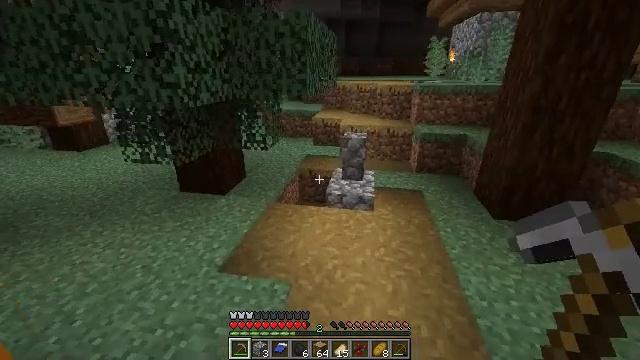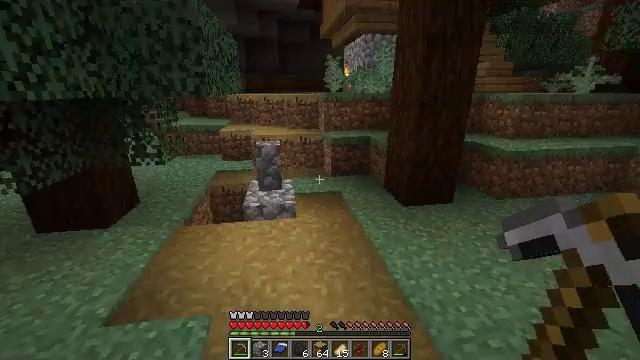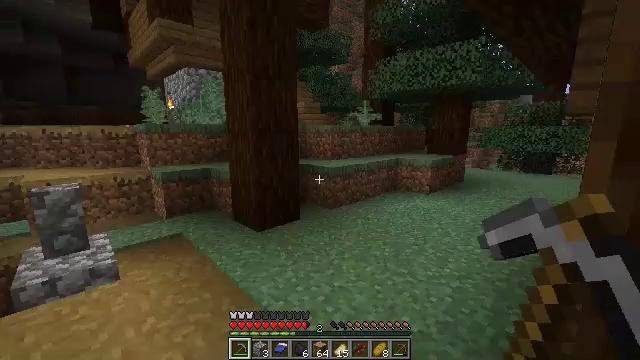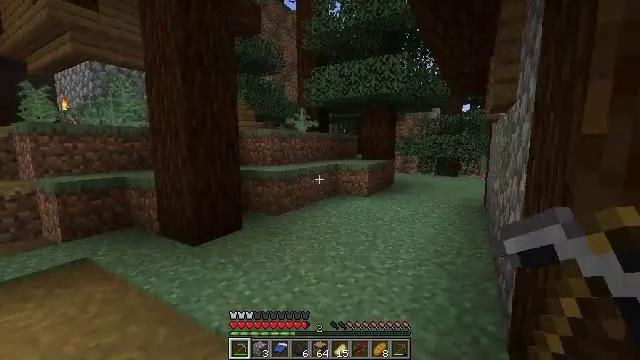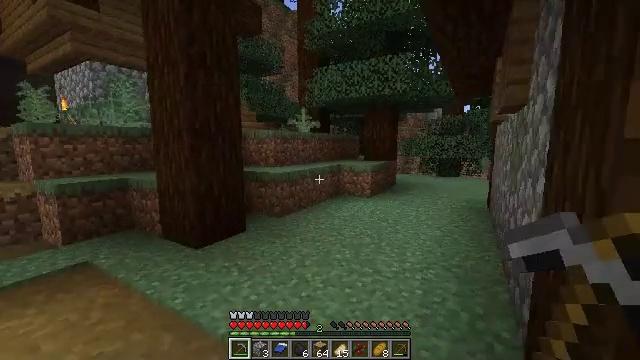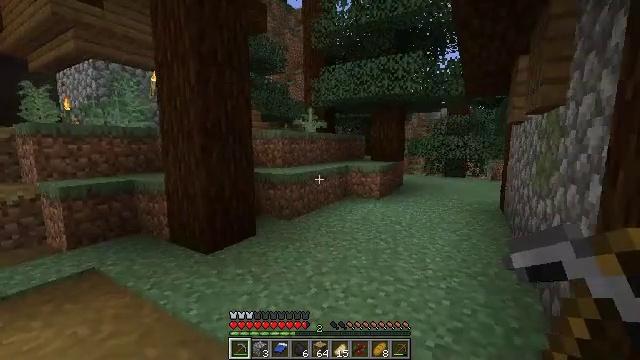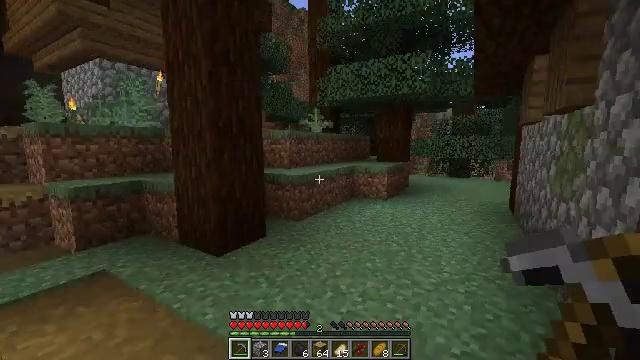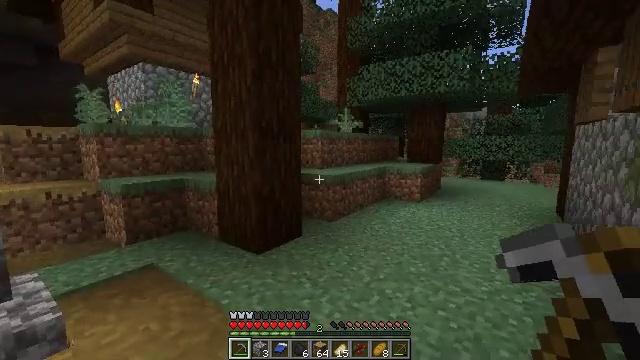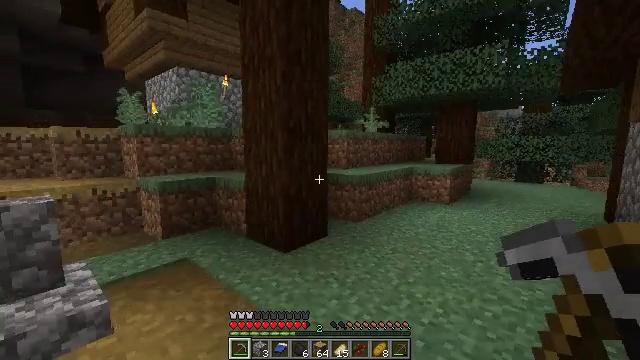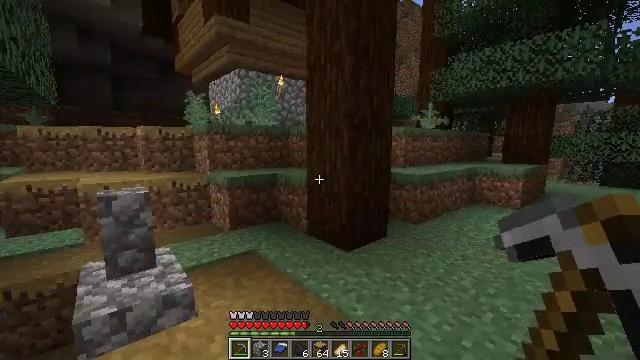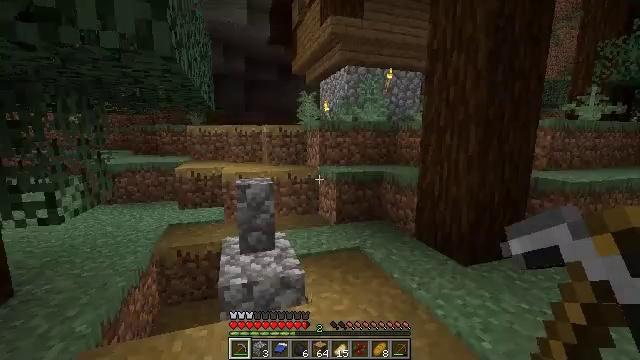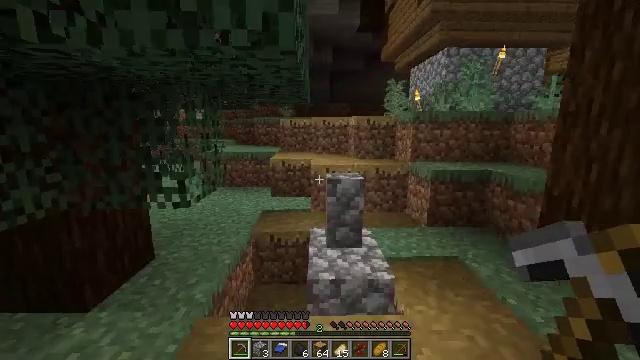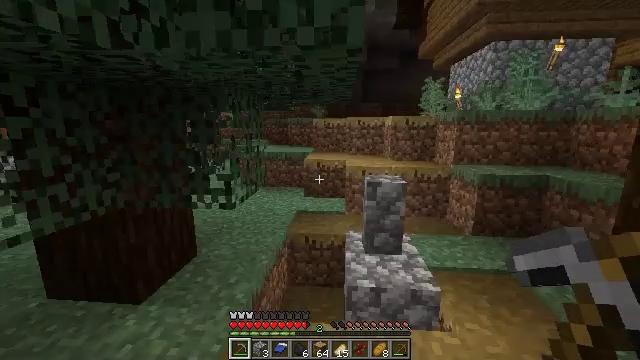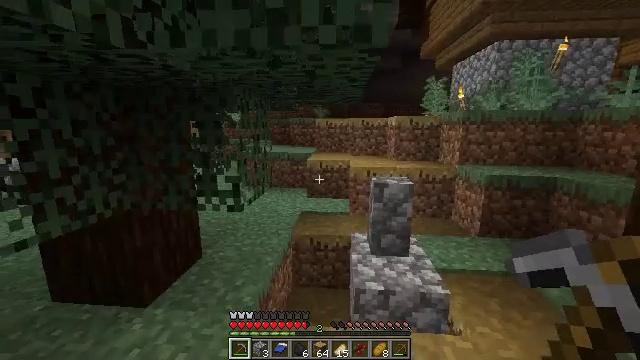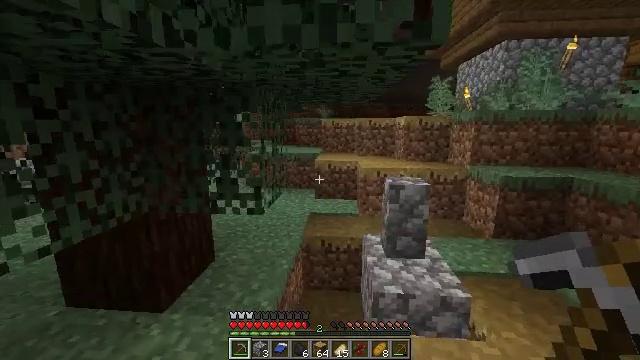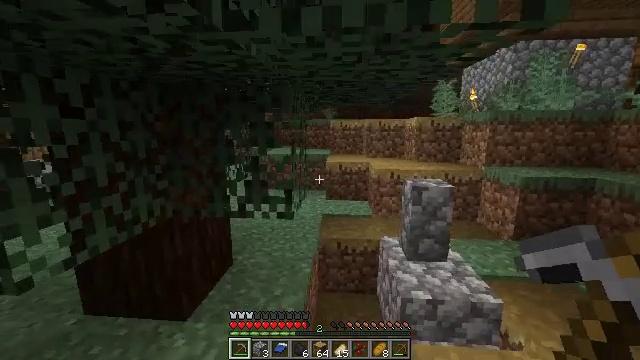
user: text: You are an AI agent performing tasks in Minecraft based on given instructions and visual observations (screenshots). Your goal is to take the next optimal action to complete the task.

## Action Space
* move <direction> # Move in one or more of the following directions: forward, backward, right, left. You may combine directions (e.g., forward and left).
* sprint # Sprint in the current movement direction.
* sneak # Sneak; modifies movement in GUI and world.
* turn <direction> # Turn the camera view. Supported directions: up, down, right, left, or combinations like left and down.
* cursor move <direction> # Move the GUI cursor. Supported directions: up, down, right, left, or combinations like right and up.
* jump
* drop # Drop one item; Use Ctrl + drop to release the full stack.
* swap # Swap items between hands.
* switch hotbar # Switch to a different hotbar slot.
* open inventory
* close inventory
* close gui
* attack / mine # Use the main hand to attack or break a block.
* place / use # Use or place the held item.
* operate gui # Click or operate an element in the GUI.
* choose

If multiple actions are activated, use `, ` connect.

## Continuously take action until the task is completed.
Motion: motion action
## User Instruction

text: craft item air
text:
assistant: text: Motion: move forward, turn right and up
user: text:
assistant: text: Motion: move forward and move left, turn right and up
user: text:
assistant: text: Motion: move forward and move left, turn right and up
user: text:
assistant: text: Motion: move forward and move left
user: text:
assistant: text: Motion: move left
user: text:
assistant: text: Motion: move left
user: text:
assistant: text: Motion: move left, turn left
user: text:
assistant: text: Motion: move left, turn left
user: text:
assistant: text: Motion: move left, turn left
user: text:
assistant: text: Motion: move forward and move left, turn left and down
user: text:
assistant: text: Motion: move forward and move left, turn left and down
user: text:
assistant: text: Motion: move left, turn left
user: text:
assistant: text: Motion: move left
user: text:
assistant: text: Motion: move forward and move left
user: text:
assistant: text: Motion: move forward and move left
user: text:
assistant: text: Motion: move forward and move left
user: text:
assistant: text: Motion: move forward and move left, turn left
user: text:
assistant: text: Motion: move forward and move left, turn left and down
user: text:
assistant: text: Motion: move forward and move left, turn left and down
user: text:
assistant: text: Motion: move forward and move left, turn left and down
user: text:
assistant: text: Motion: move forward and move left
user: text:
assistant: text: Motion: move forward and move left
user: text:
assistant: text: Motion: move forward and move left
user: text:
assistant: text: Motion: move forward and move left
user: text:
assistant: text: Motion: move forward and move left
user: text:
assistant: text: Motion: move forward and move left
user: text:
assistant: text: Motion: move forward and move left
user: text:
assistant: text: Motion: move forward and move left
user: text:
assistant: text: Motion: move forward and move left
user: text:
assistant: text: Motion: move forward and move left